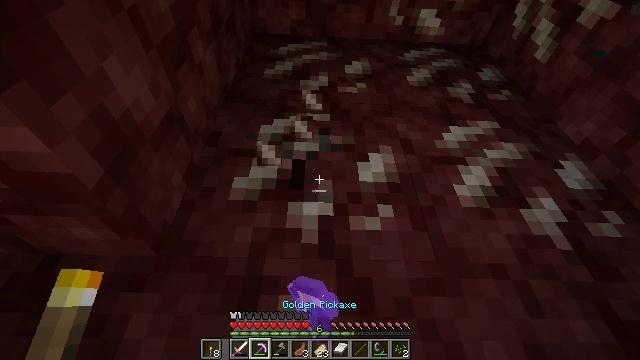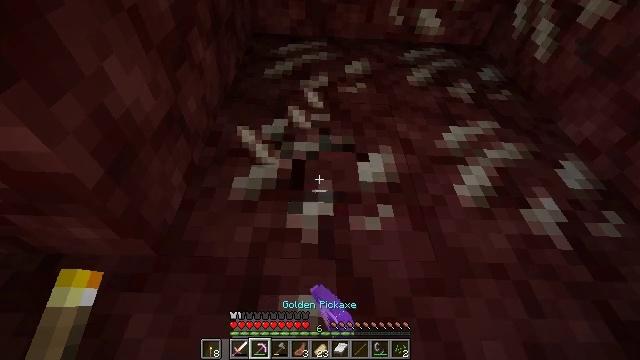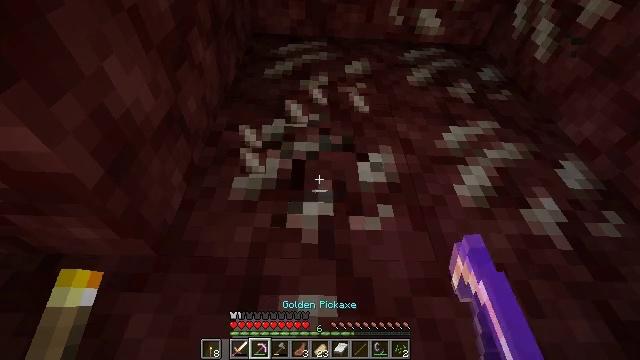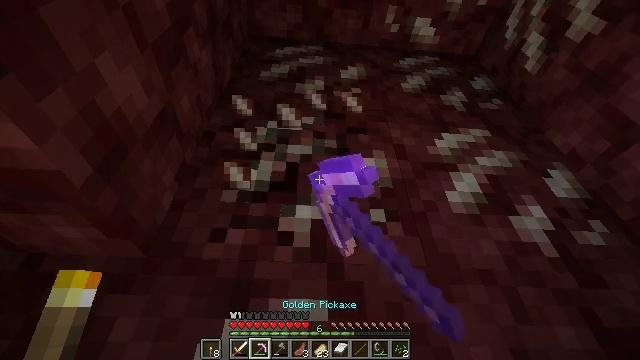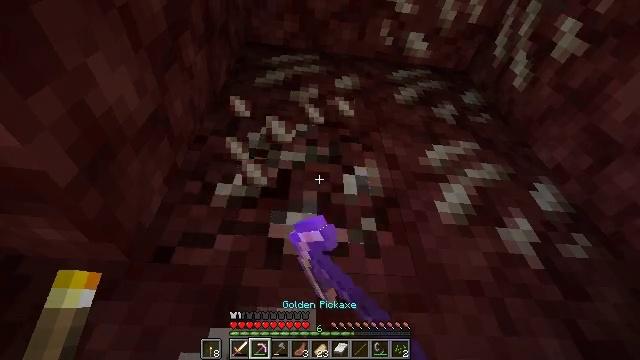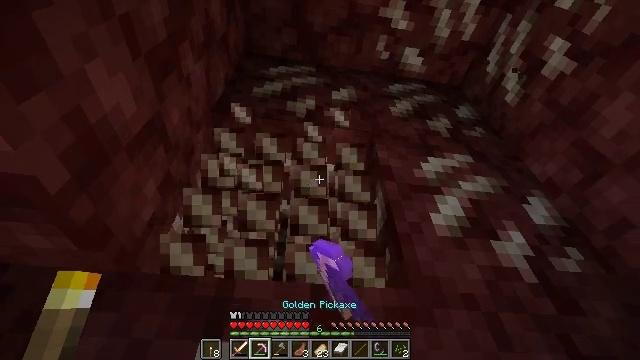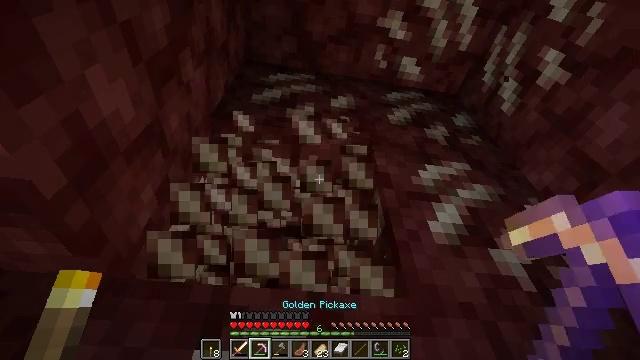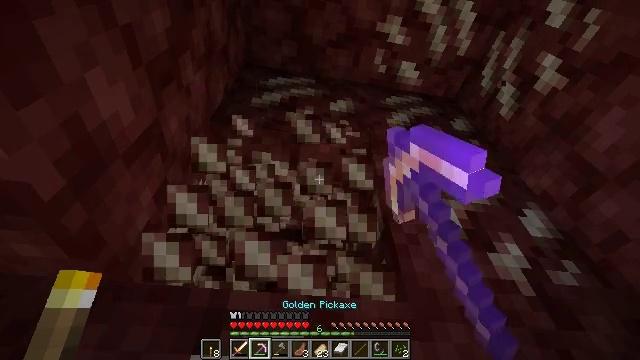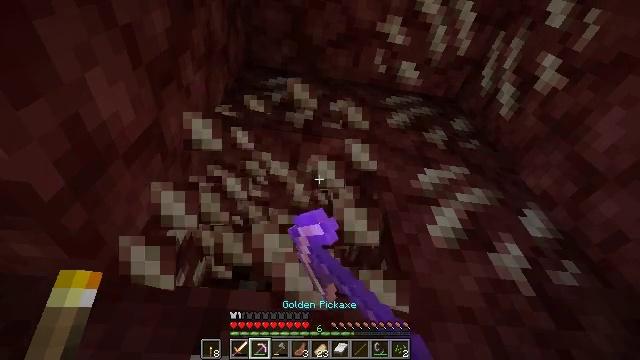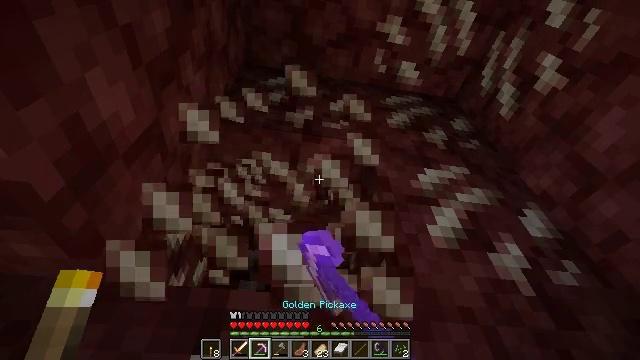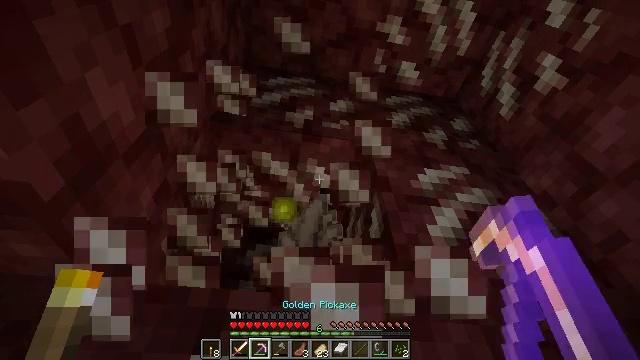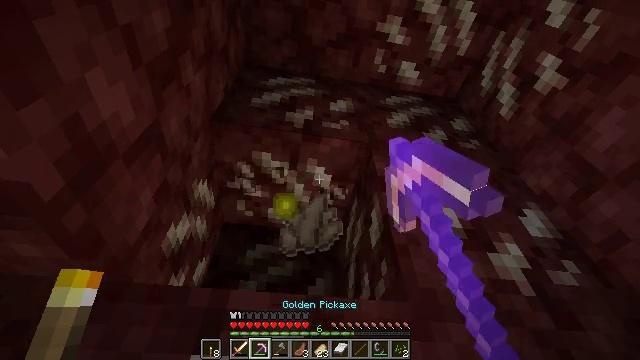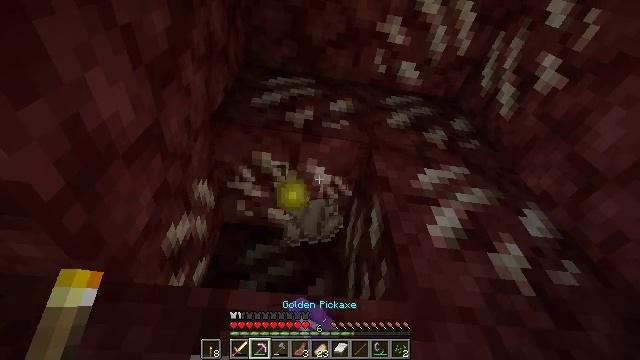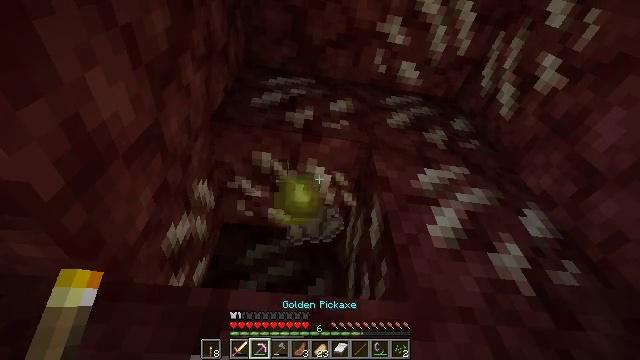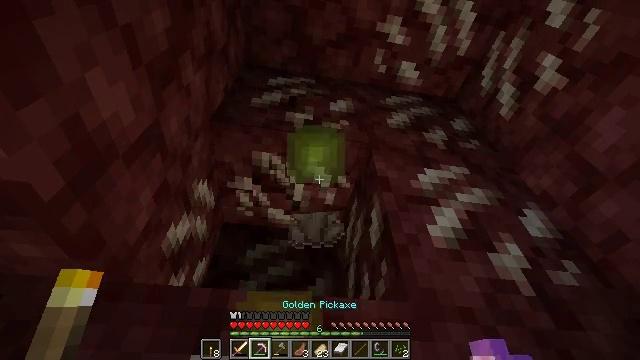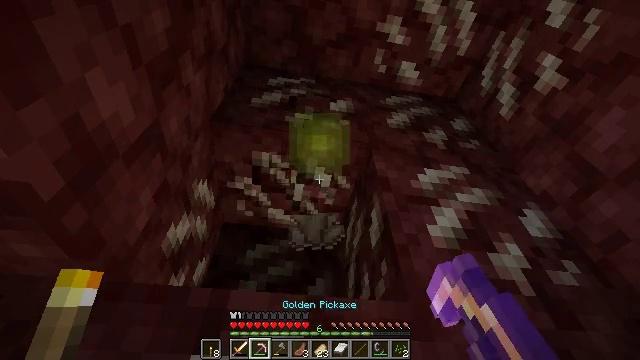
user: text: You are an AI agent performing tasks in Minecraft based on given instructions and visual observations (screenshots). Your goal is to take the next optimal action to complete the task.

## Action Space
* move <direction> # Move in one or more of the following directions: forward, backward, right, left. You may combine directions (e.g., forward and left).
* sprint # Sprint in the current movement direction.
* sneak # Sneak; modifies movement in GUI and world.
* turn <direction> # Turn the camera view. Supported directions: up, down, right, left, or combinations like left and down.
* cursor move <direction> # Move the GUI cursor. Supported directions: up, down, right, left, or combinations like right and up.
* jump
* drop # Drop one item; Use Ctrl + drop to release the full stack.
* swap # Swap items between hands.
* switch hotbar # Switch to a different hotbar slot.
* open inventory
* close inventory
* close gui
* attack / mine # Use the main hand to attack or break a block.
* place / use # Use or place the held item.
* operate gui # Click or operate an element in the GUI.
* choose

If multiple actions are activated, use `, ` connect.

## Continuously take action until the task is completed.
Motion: motion action
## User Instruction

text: Extract nether quartz by breaking the ore.
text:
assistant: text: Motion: attack / mine
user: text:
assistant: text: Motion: attack / mine
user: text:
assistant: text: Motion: turn right, attack / mine
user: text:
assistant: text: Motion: turn right and up, attack / mine
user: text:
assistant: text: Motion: turn right and up, attack / mine
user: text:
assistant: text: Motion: turn up, attack / mine
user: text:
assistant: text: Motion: attack / mine
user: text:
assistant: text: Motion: attack / mine
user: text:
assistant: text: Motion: attack / mine
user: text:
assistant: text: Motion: attack / mine
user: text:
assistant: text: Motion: attack / mine
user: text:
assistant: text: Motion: attack / mine
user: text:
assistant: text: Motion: attack / mine
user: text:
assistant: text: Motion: attack / mine
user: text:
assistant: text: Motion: attack / mine
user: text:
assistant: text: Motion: attack / mine
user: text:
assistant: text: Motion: attack / mine
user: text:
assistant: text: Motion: attack / mine
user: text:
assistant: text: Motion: attack / mine
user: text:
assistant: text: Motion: attack / mine
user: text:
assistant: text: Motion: attack / mine
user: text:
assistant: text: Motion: attack / mine
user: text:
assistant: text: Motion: attack / mine
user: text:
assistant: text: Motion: attack / mine